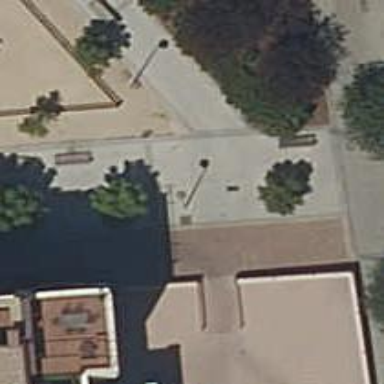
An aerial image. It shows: Sidewalk made of paving stones.